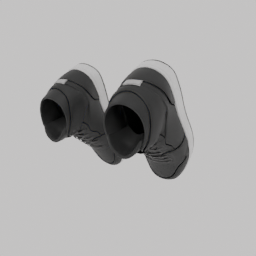
Label: people